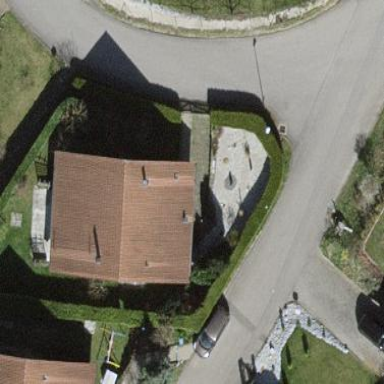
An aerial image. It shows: Detached building.